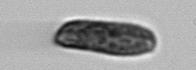
Label: Pseudochattonella_farcimen